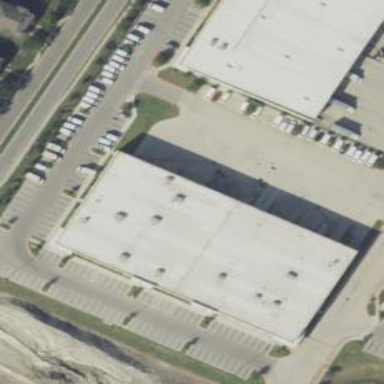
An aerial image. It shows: Industrial building.